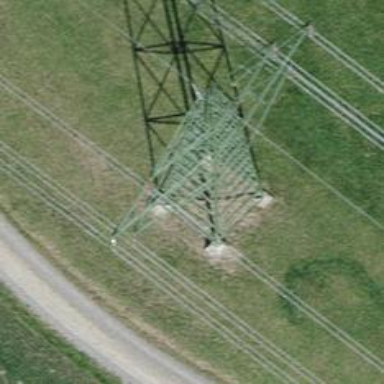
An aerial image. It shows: Power tower.